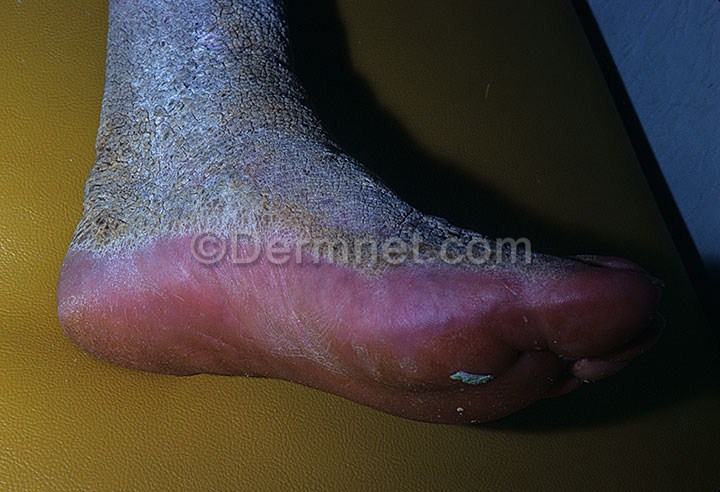
Disease: Atopic Dermatitis Photos